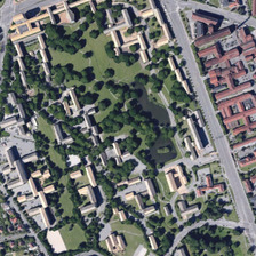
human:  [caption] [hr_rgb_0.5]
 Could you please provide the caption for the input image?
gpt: A green tree surrounds a yellow building on the other side of the road where some red buildings are standing.

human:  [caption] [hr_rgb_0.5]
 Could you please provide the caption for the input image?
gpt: Small houses and small trees cover the area.

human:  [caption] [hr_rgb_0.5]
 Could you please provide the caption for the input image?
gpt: Small houses and trees covered the area.

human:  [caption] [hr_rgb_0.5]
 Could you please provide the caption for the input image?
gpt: The small houses and trees have covered the area.

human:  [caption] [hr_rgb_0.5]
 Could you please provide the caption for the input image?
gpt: Green trees surround the Yellow buildings. On the other side of the road, there are several red buildings.